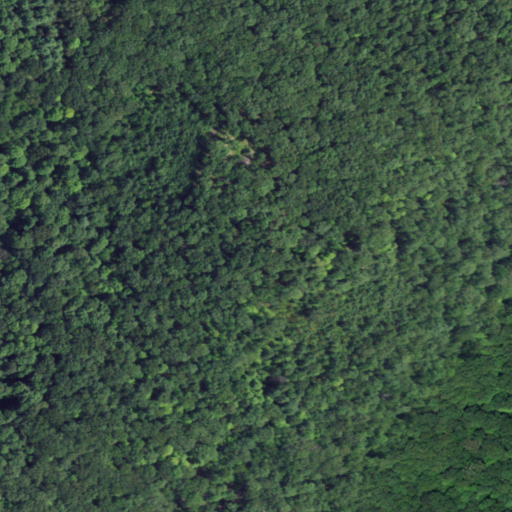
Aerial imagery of mountain in New York named Shults Hill containing deciduous forest, evergreen forest, and woody wetlands